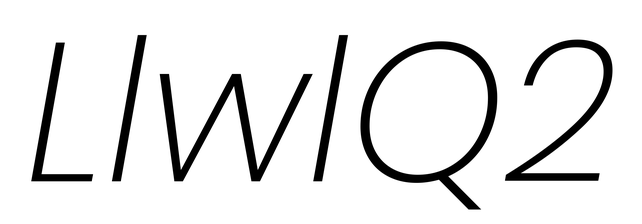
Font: Poppins-ExtraLightItalic